Chest X-ray. View position: PA
Patient age: 51
Patient sex: F
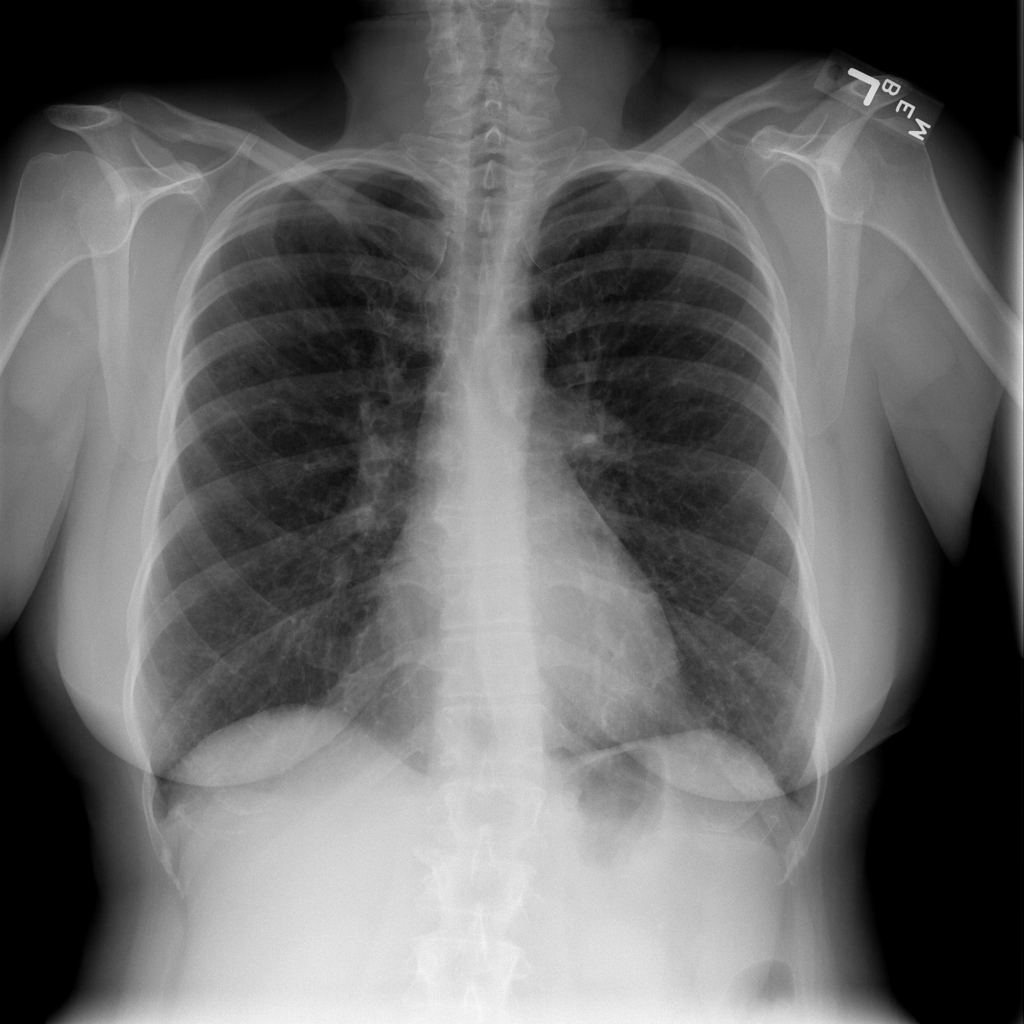
Finding: Pneumothorax